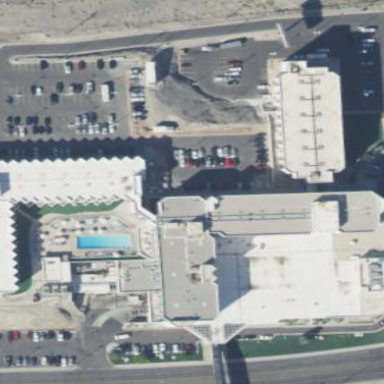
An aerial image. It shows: Building that serves as casino.